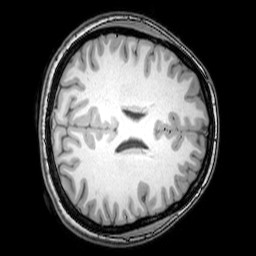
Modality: T1w
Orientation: axial
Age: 25
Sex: female
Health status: healthy
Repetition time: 0.081 s
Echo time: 0.037 s